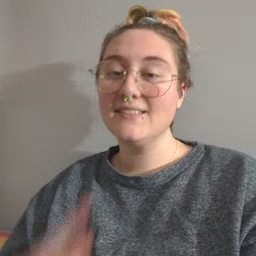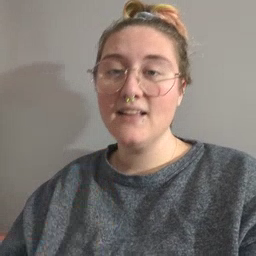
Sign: tongue